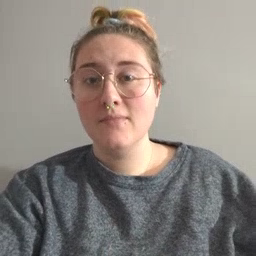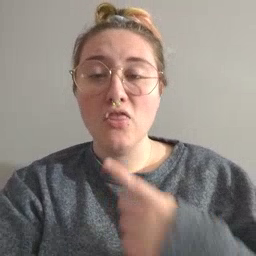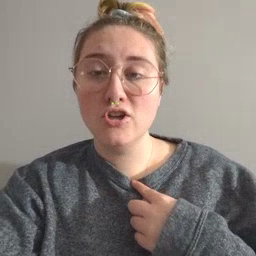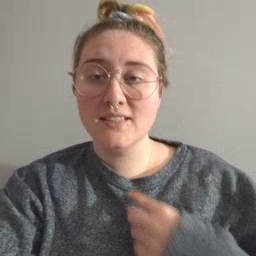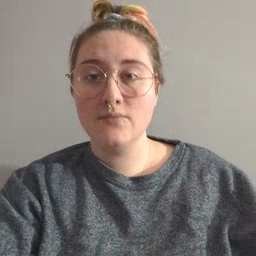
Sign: thirsty